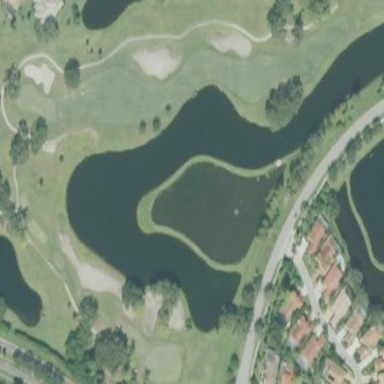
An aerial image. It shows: Area of rough grass used for golf.